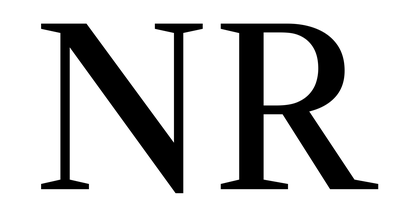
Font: LibreCaslonText_Regular